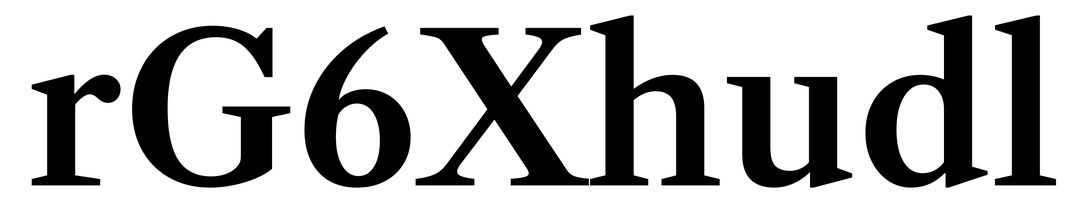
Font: LibreCaslonText_SemiBold